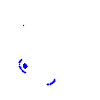
Particle: electron